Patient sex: M
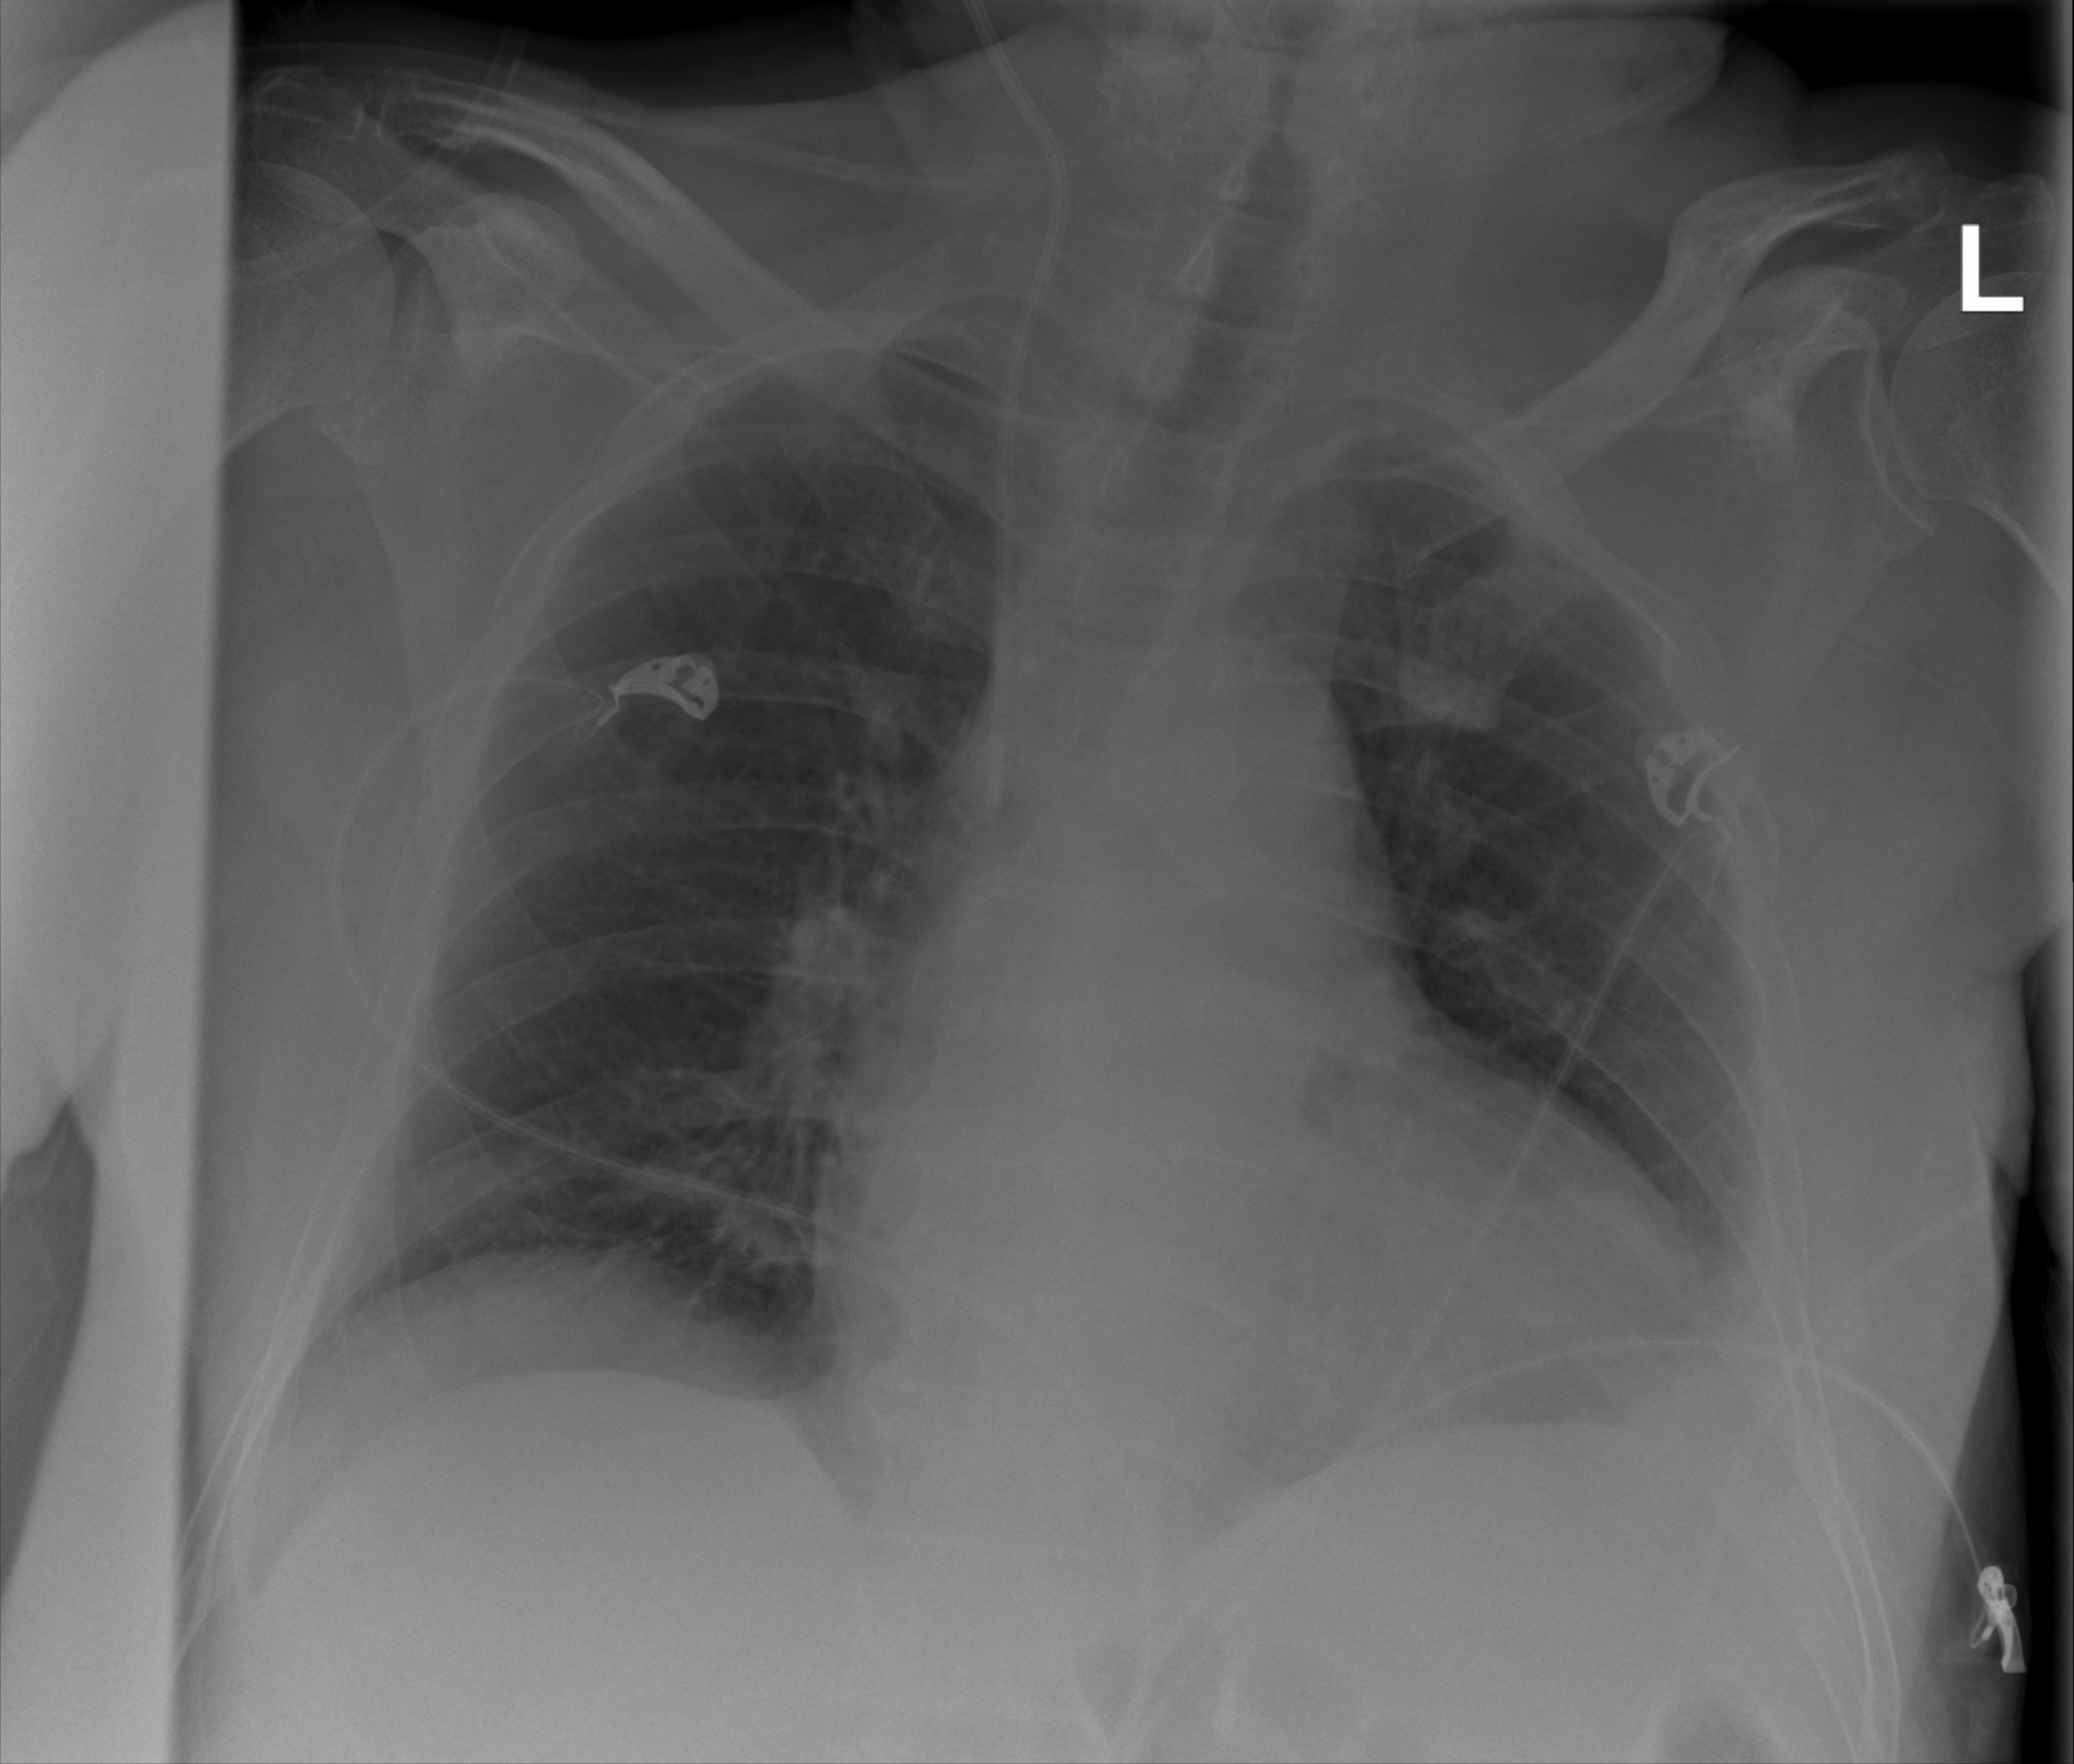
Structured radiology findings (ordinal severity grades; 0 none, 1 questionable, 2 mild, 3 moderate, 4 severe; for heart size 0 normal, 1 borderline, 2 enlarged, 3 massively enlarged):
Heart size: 2
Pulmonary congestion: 0
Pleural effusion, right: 0
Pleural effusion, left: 2
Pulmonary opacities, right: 0
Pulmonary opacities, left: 0
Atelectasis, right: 0
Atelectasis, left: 2